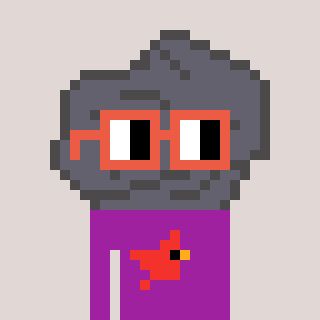
a pixel art character with square orange glasses, a rock-shaped head and a magenta-colored body on a warm background